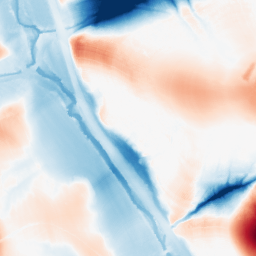
Category: morphological
Decomposition family: tophat_combined
Decomposition parameters: size: 50
Upsampling method: quintic
Upsampling parameters: scale: 4
Upsampling scale: 4